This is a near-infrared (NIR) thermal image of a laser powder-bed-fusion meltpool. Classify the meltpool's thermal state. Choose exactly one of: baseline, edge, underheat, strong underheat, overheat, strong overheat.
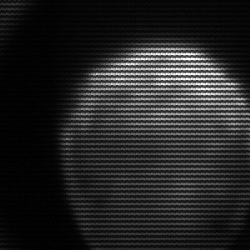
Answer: edge